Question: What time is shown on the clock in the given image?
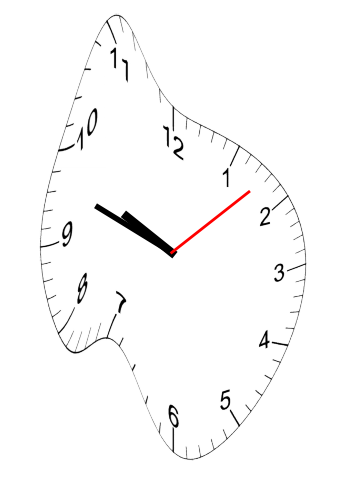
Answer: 09:48:08